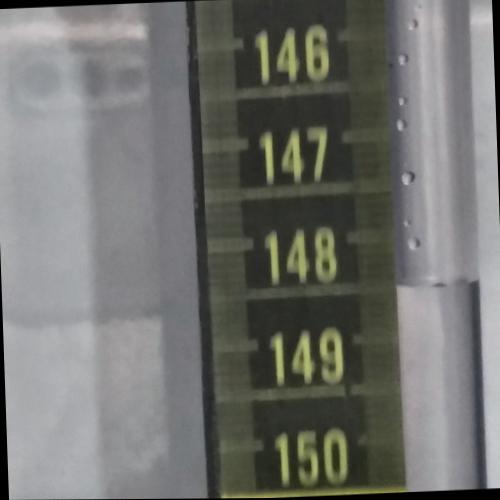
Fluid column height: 148.5 cm